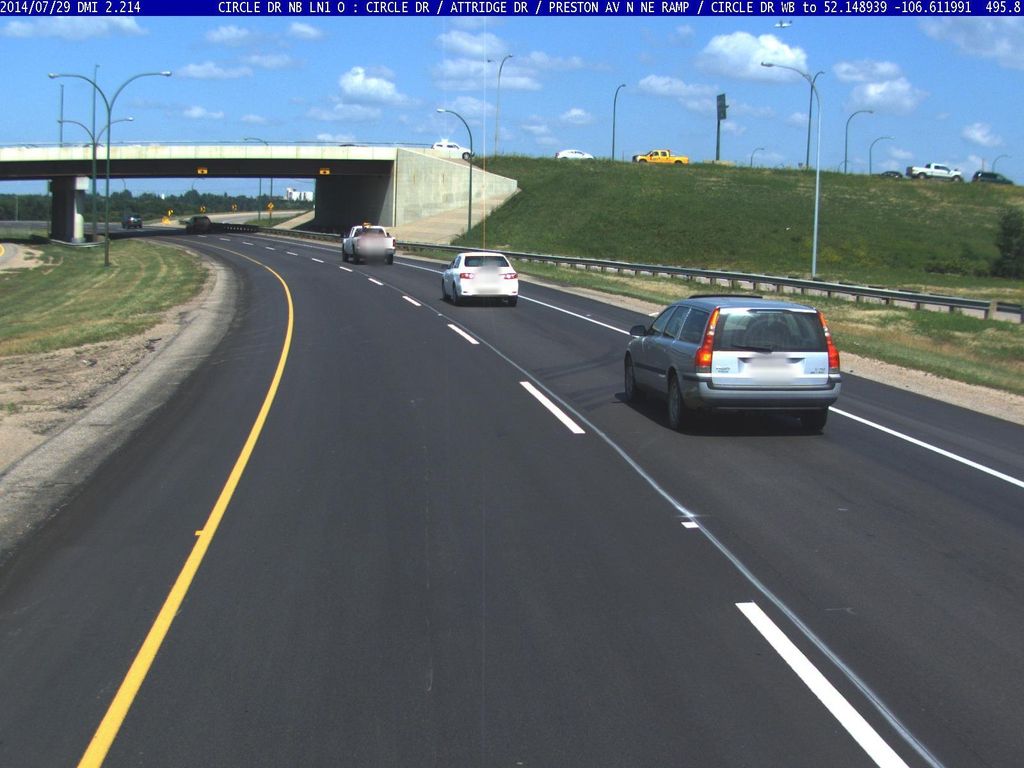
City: saskatoon